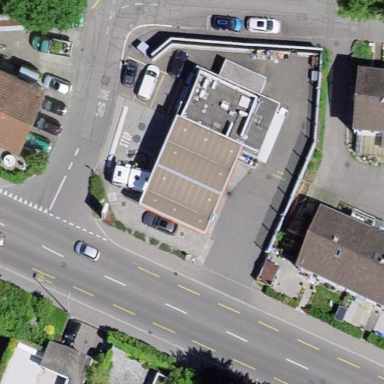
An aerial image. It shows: View of roof of building.